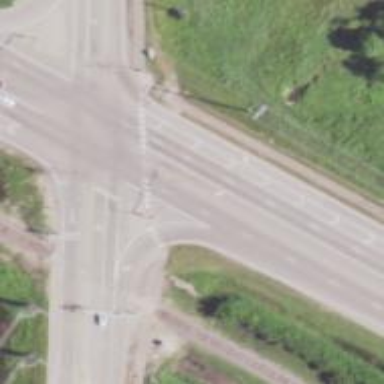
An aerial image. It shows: Cycleway with zebra markings on the asphalt surface indicating crossing.